Interaction volume radius: 5 \u00c5
Interaction volume height: 15 \u00c5
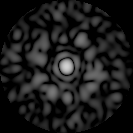
Disorder parameter: 0.8547